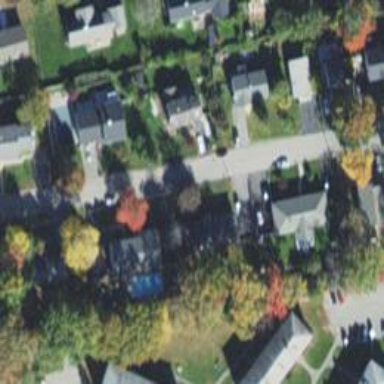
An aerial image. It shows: Driveway.